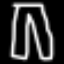
Label: pants